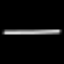
Label: line